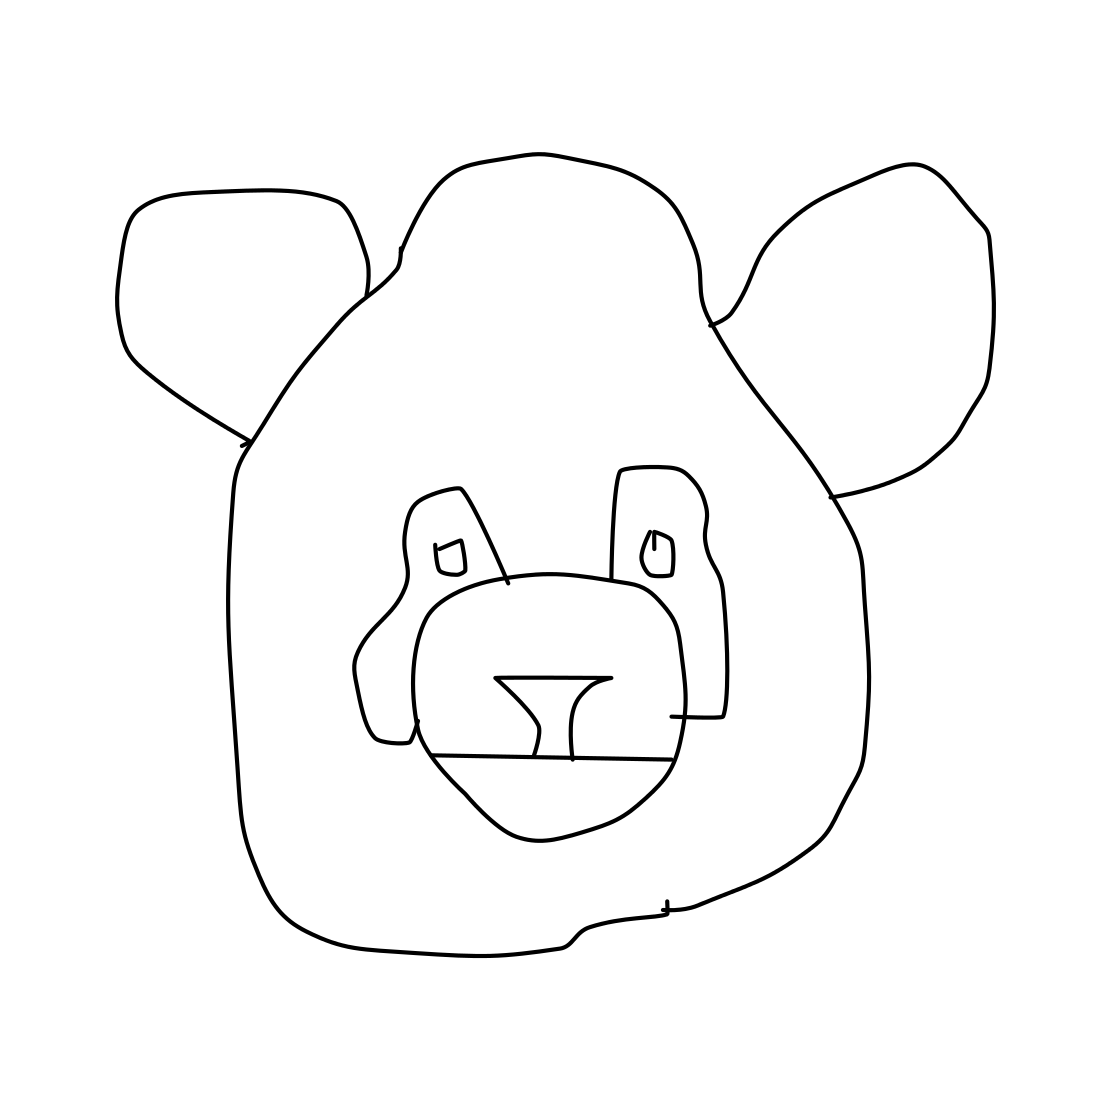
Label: panda